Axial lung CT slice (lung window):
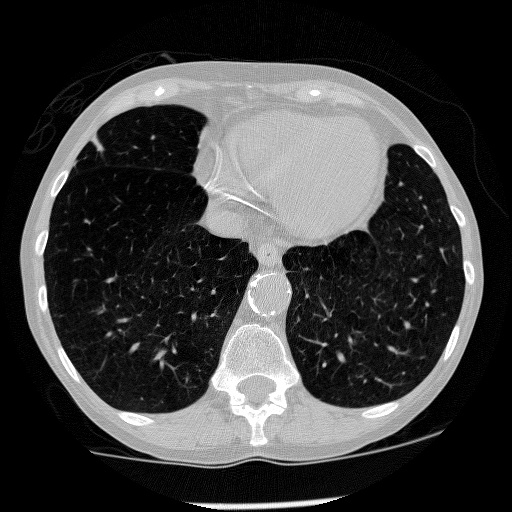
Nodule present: no